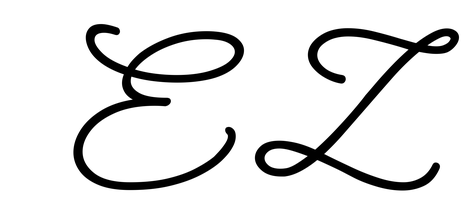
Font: MeowScript-Regular